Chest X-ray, PA view. Patient: 40 years old, sex F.
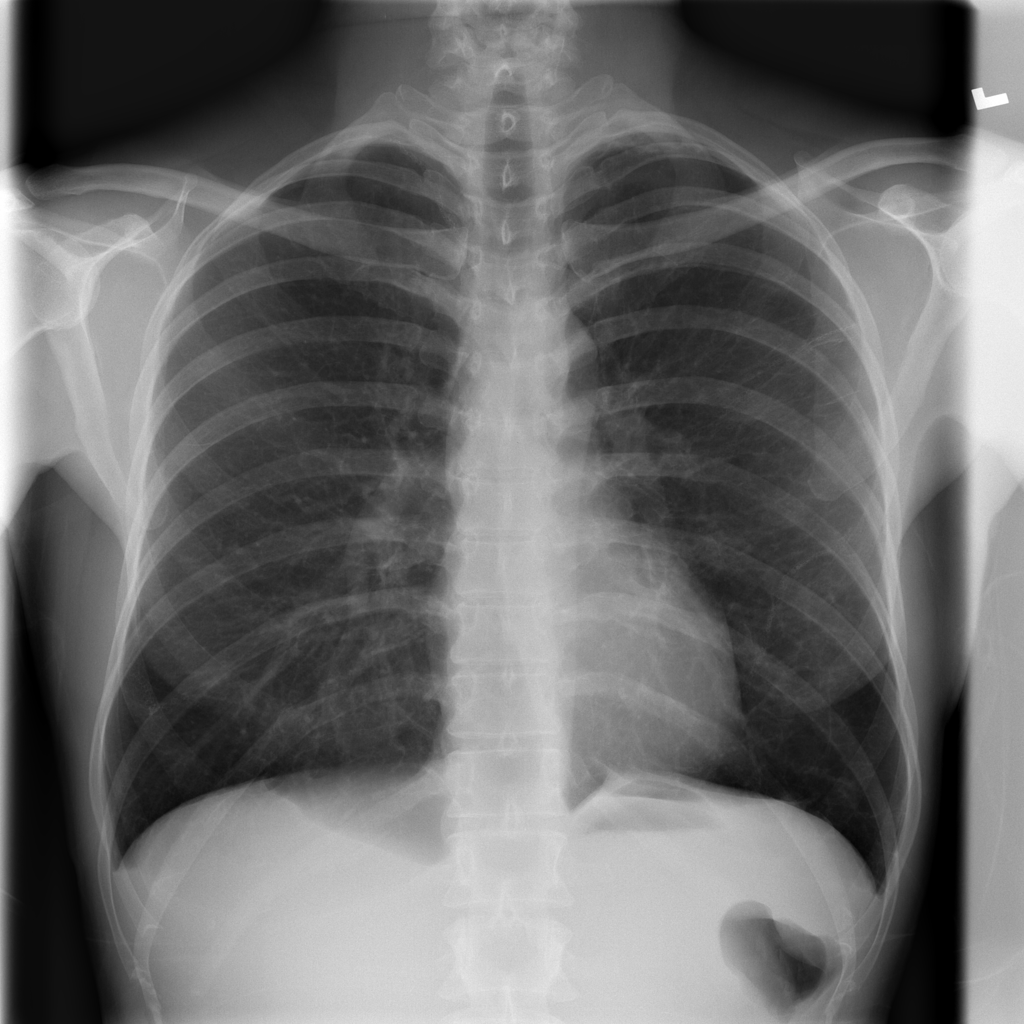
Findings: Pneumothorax